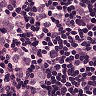
Metastatic tissue present: yes